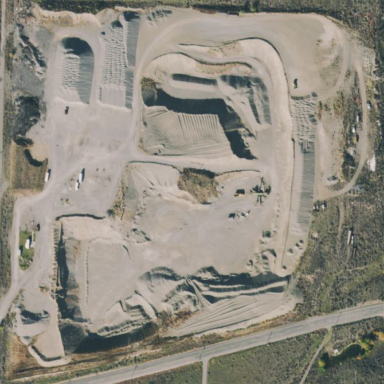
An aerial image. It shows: Quarry area.